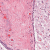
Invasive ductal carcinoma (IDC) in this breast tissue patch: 0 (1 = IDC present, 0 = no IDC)